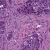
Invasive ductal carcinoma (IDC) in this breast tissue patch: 1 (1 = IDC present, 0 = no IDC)